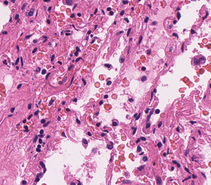
Tumor epithelial tissue: no
Tumor-associated stroma tissue: no
Normal tissue: yes